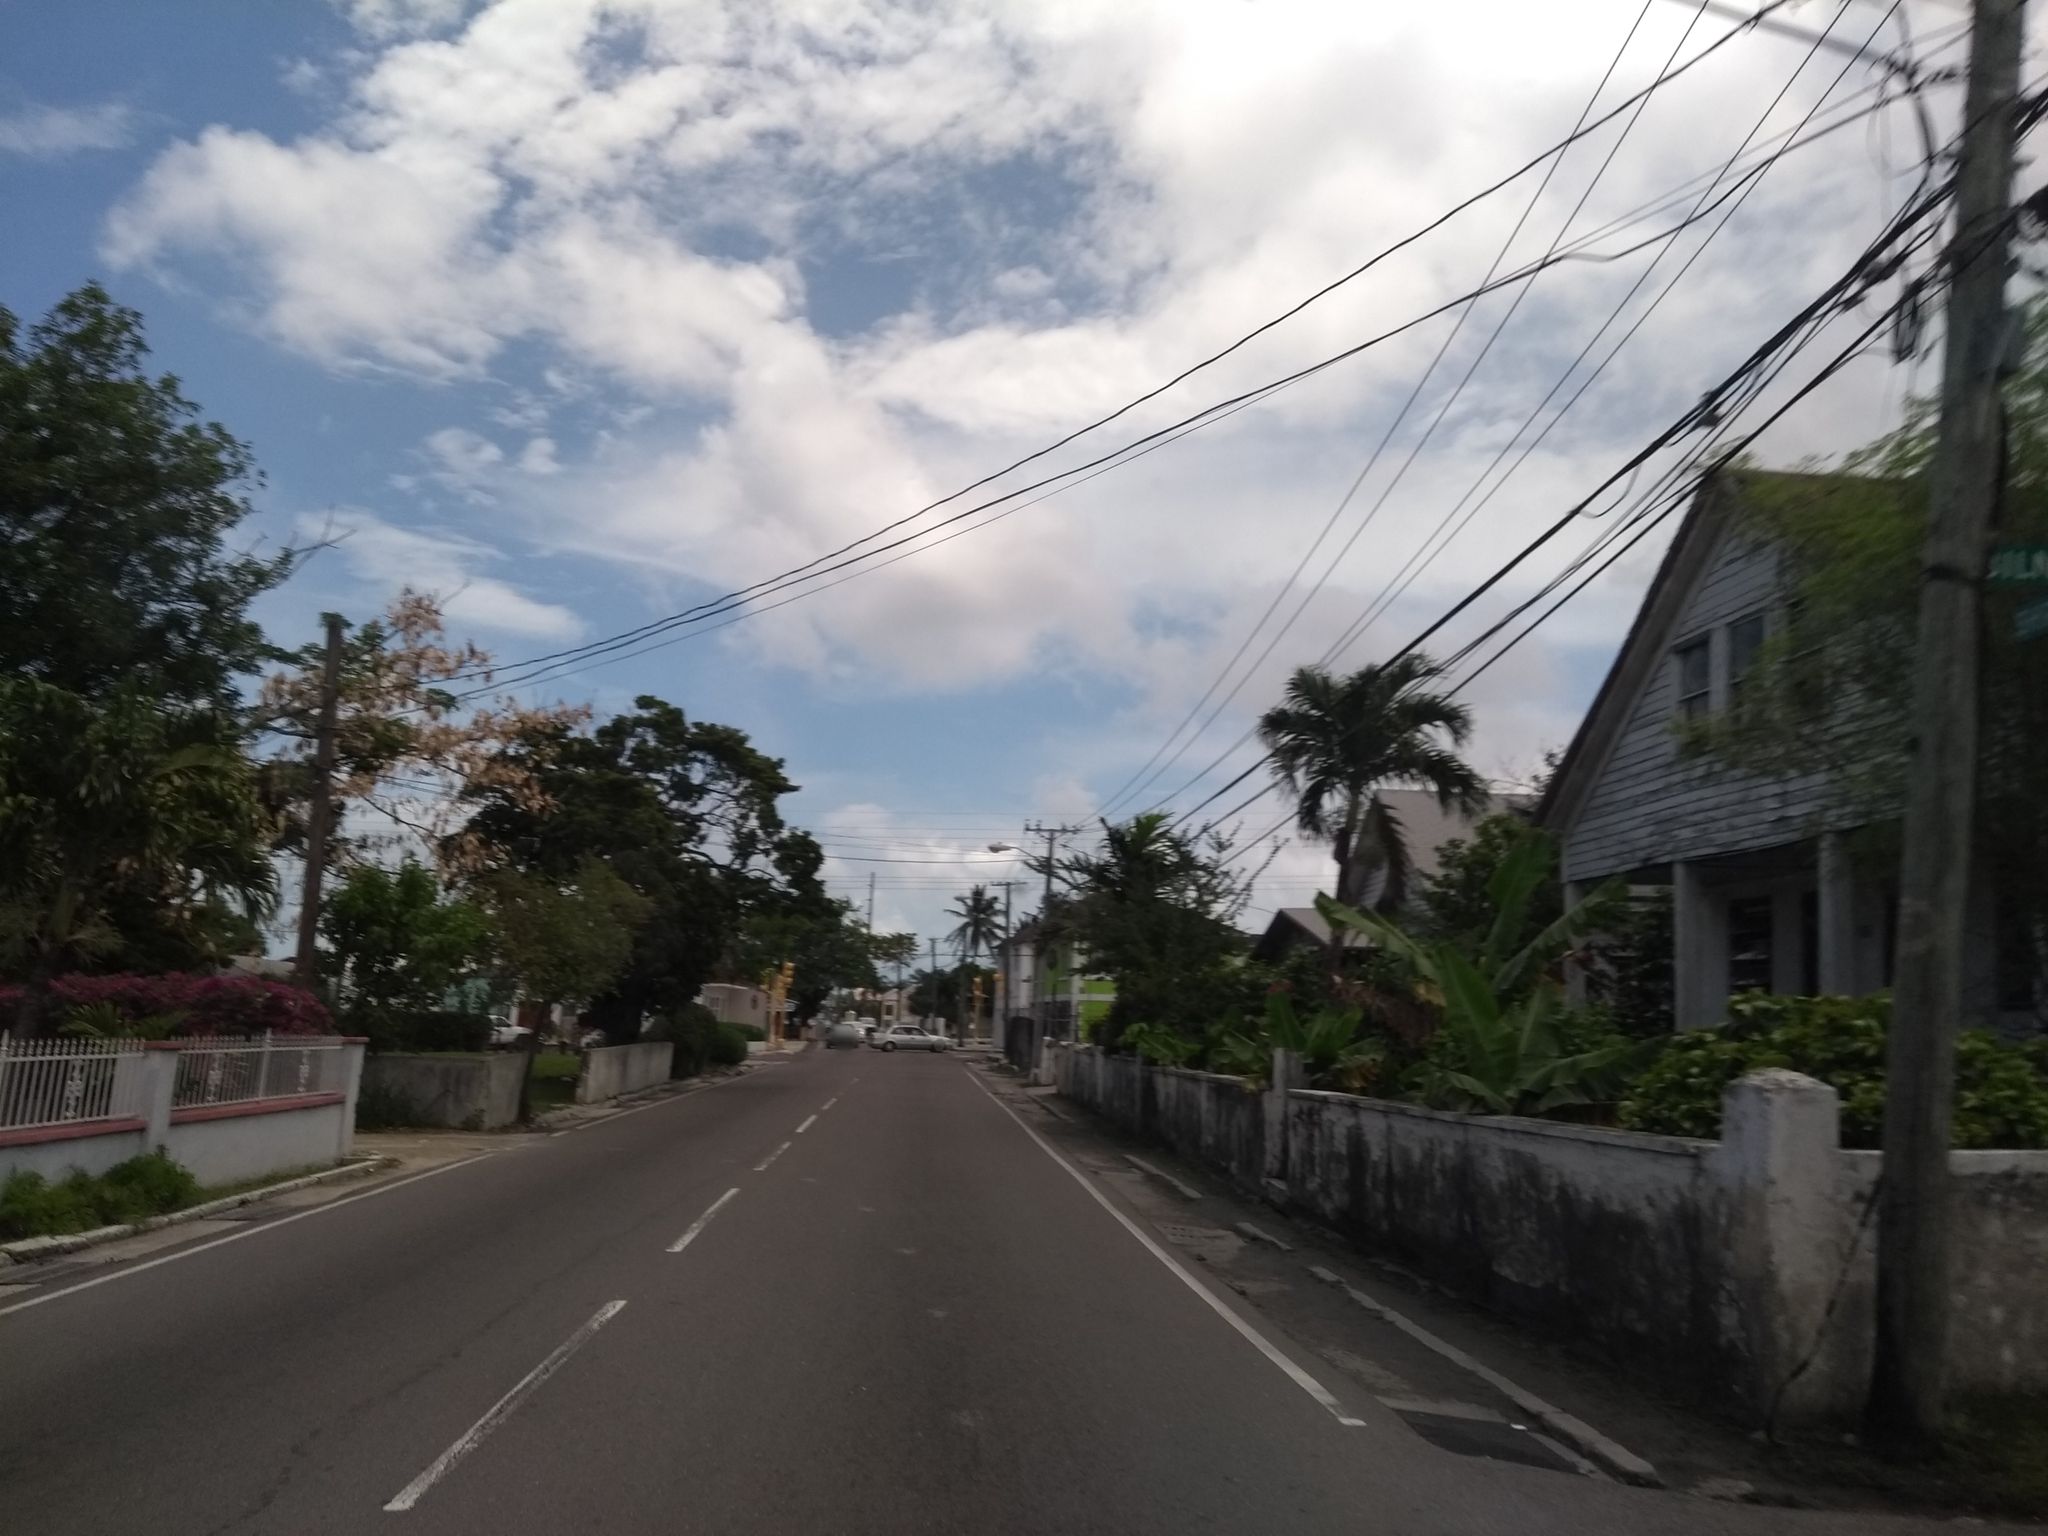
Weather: cloudy
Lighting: day
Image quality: good
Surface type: driving surface
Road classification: primary
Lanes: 2.0
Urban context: urban centre
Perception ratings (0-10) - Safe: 5.7, Lively: 4.14, Beautiful: 8.09, Boring: 2.4, Depressing: 2.47, Wealthy: 4.81